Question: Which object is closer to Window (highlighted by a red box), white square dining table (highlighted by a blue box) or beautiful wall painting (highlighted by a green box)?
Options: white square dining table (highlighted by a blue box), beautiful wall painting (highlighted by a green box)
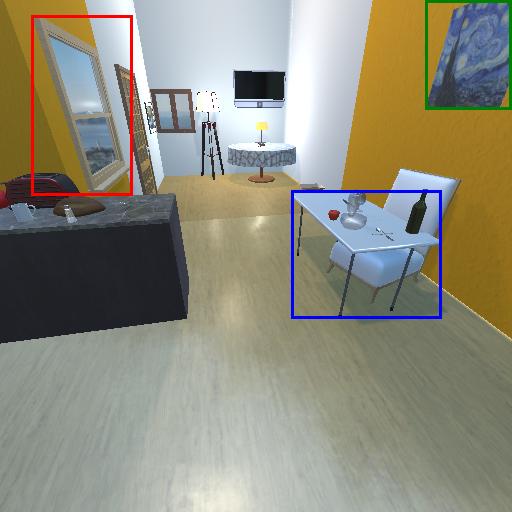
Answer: white square dining table (highlighted by a blue box)